Question:
I am developing a application like <URL> a know how to add a single view to window manager.
How to add multiple views to window manager? I tried frame layout and relative layout, but how can I move chat head from one place to another place if I am using relative layout?
For adding multiple views I used below code:
'''
chatHead = new ImageView(this);
chatHead.setImageResource(R.drawable.ic_launcher);
TextView t = new TextView(this);
t.setText("Blessan Mathew");
t.setBackgroundColor(Color.CYAN);
params1 = new RelativeLayout.LayoutParams(LayoutParams.WRAP_CONTENT, LayoutParams.WRAP_CONTENT);
childLayout.addView(t, params1);
params1 = new RelativeLayout.LayoutParams(LayoutParams.WRAP_CONTENT, LayoutParams.WRAP_CONTENT);
childLayout.addView(chatHead, params1);
fr.addView(childLayout);
params = new WindowManager.LayoutParams(
WindowManager.LayoutParams.WRAP_CONTENT,
WindowManager.LayoutParams.WRAP_CONTENT,
WindowManager.LayoutParams.TYPE_PHONE,
WindowManager.LayoutParams.FLAG_NOT_FOCUSABLE,
PixelFormat.TRANSLUCENT
);
params.gravity = Gravity.TOP | Gravity.LEFT;
params.x = 0;
params.y = 100;
windowManager.addView(fr, params);
'''
How can I drag chat head to remove its view?
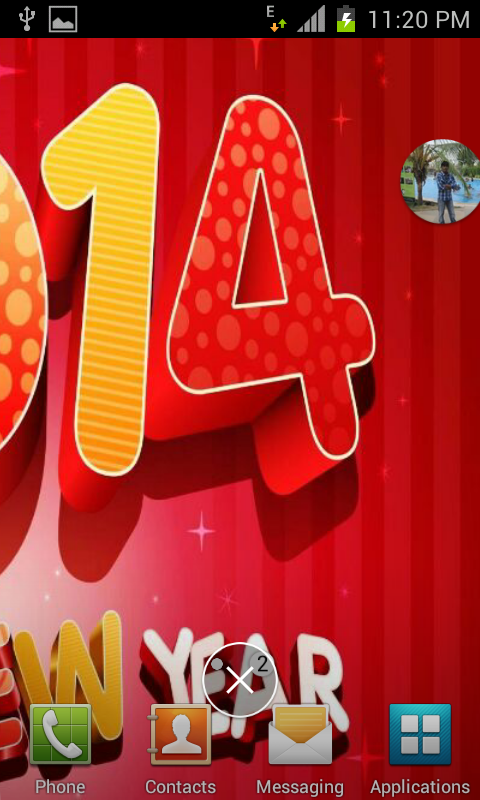
Answer: To add notification on top of 'ImageView' and move both the views together:
Use 'RelativeLayout' as parent Layout and add 'ImageView' and 'TextView' to it.
'''
private RelativeLayout parentlayout;
TextView notification;
chatHead = new ImageView(this);
chatHead.setImageResource(R.drawable.deals);
chatHead.setId(imageid);
parentlayout = new RelativeLayout(this);
notification = new TextView(this);
notification.setTextColor(Color.parseColor("#494949"));
notification.setText("1");
notification.setId(nameid);
notification.setTextSize(19);
final RelativeLayout.LayoutParams params_imageview = new RelativeLayout.LayoutParams(
WindowManager.LayoutParams.WRAP_CONTENT,
WindowManager.LayoutParams.WRAP_CONTENT);
params_imageview.addRule(RelativeLayout.ALIGN_PARENT_LEFT);
final RelativeLayout.LayoutParams params_name = new RelativeLayout.LayoutParams(
WindowManager.LayoutParams.WRAP_CONTENT,
WindowManager.LayoutParams.WRAP_CONTENT);
params_name.addRule(RelativeLayout.ALIGN_RIGHT, imageid);
params_name.addRule(RelativeLayout.ALIGN_TOP, imageid);
parentlayout.addView(chatHead, params_imageview);// adding user image to view
parentlayout.addView(notification, params_name);
'''
Finally make these changes:
'''
mWindowManager.updateViewLayout(parentlayout, params);
'''
and
'''
mWindowManager.addView(parentlayout, params);
'''
PS: Use shapes to style 'TextView' and get exact notification as that of Facebook!! :)